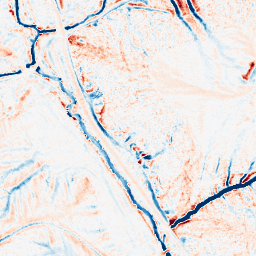
Category: edge_preserving
Decomposition family: median
Decomposition parameters: size: 11
Upsampling method: sinc_hamming
Upsampling parameters: scale: 2
kernel_size: 4
Upsampling scale: 2